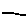
Label: line